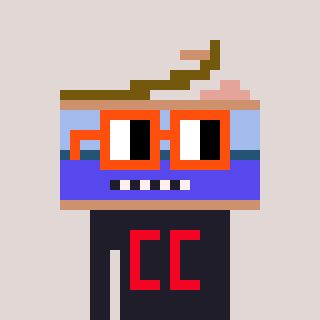
a pixel art character with square orange glasses, a canned ham-shaped head and a grayscale-colored body on a warm background